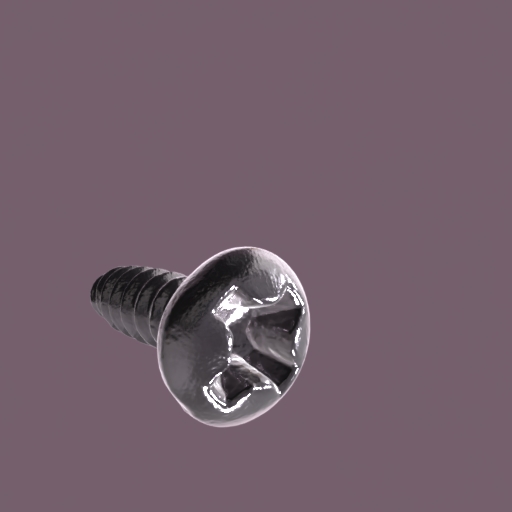
Label: screw